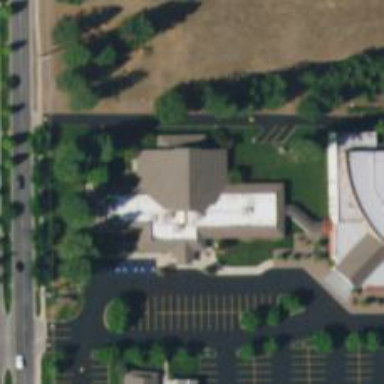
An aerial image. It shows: Building that serves as food bank.